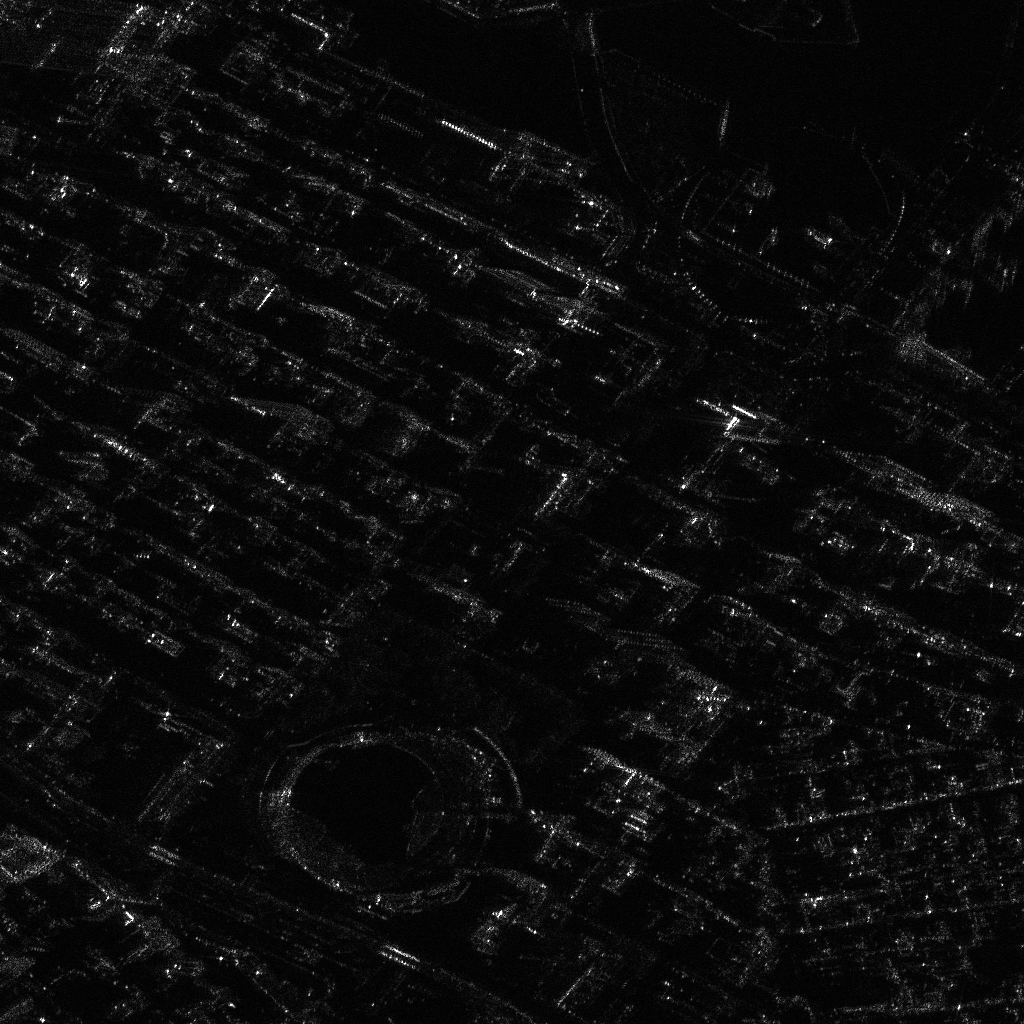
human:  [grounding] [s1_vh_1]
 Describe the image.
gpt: In the satellite image, there is  <ref>1 small container </ref> <box>[[78, 22, 81, 23, 34]]</box> located at top right.